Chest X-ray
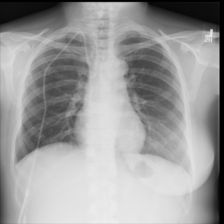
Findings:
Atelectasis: negative
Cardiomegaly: negative
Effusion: negative
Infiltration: negative
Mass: negative
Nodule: negative
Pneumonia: negative
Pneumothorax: negative
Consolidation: negative
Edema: negative
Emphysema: negative
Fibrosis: negative
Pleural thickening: negative
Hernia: negative